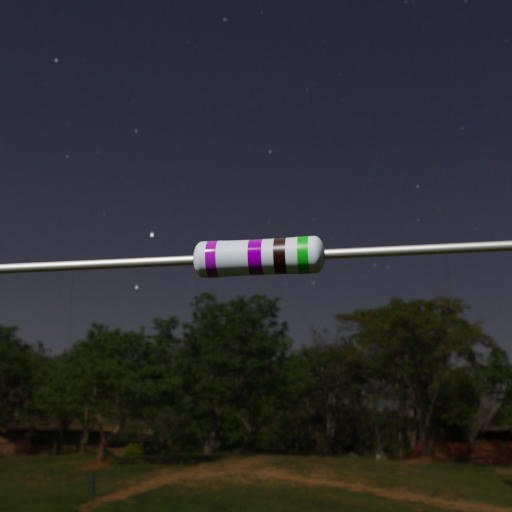
Resistor colour bands (in order): violet, violet, black, green